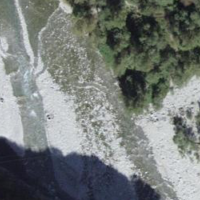
EUNIS habitat code: 15
Species observed at this site:
Katha depressa
Ligdia adustata
Hyles vespertilio
Endotricha flammealis
Craniophora ligustri
Idaea aversata
Acronicta euphorbiae
Micrommata virescens
Alcis repandata
Cottus gobio
Euplexia lucipara
Agrotis ipsilon
Xanthorhoe ferrugata